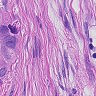
Metastatic tissue present: yes